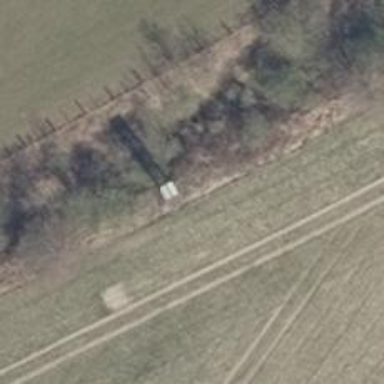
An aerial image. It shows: Hunting stand.